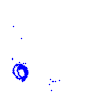
Particle: kaon